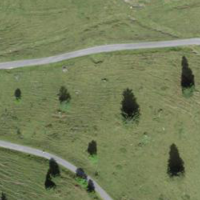
EUNIS habitat code: 23
Species observed at this site:
Aquila chrysaetos
Corvus corax